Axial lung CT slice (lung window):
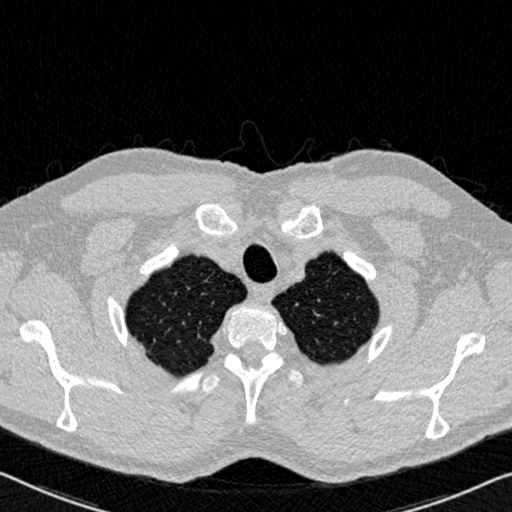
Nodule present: no